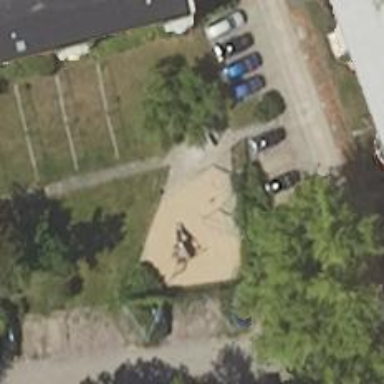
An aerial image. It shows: Playground area for leisure land.